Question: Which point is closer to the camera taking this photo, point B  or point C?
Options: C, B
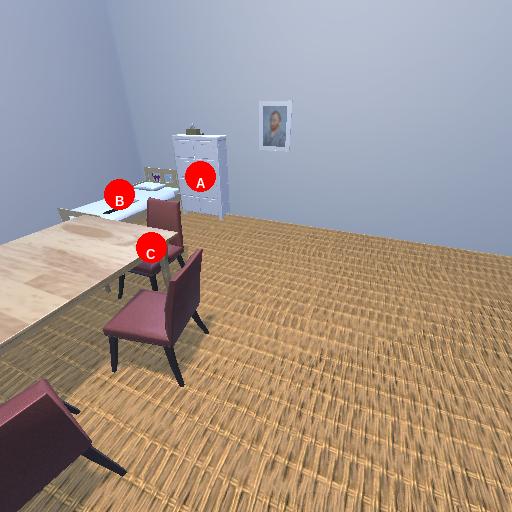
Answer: C